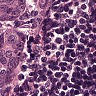
Metastatic tissue present: yes